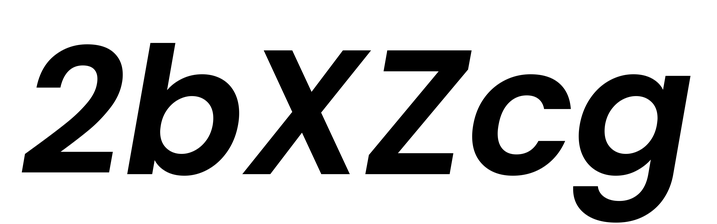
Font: Poppins-SemiBoldItalic